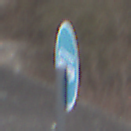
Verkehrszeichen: Busssonderstreifen
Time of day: MorningAfternoon
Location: Outdoor (Suburban)
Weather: Overcast
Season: NotSpecified
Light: Natural